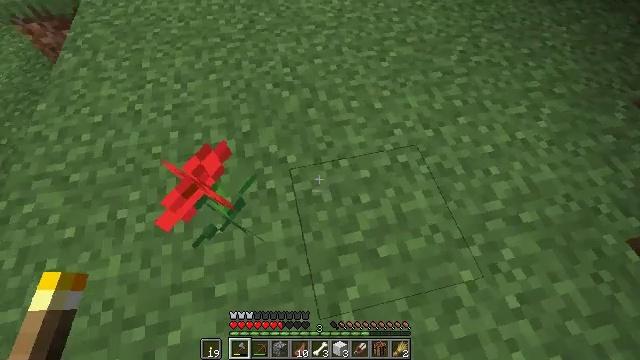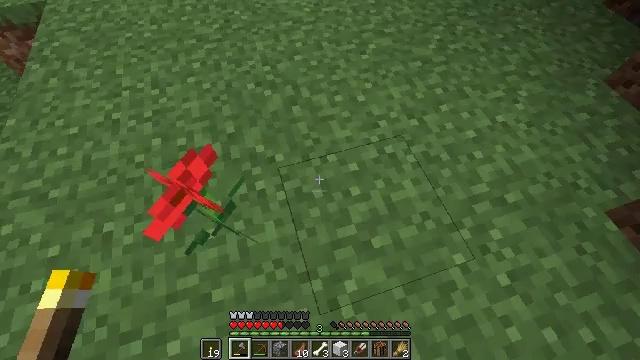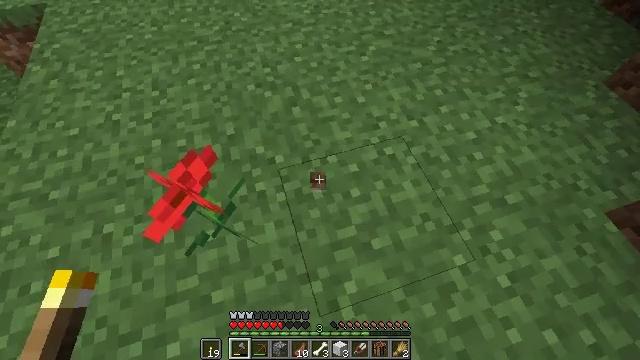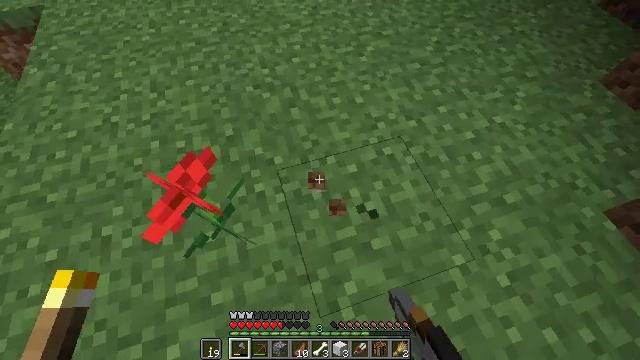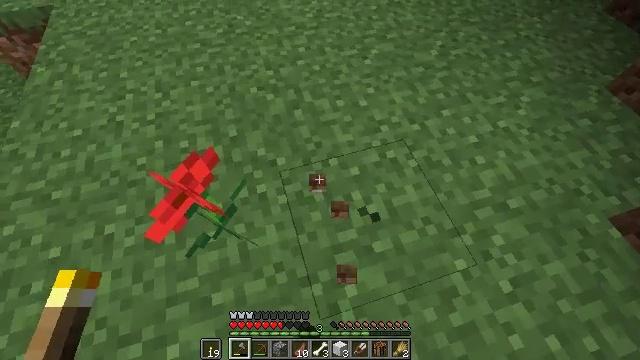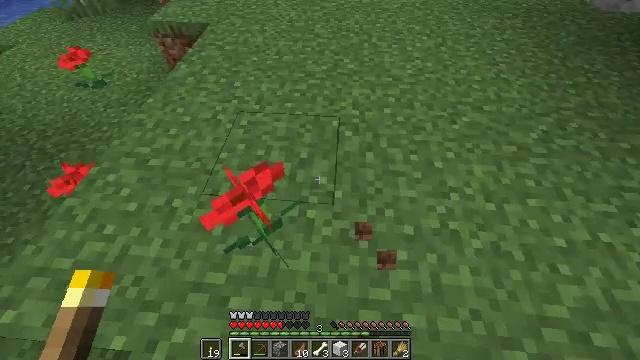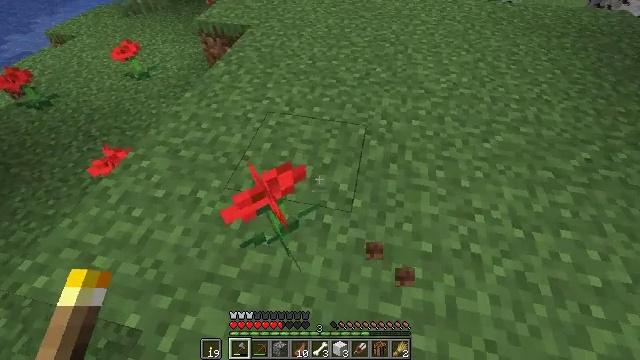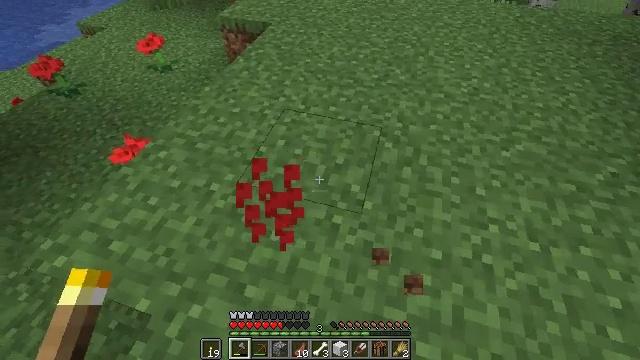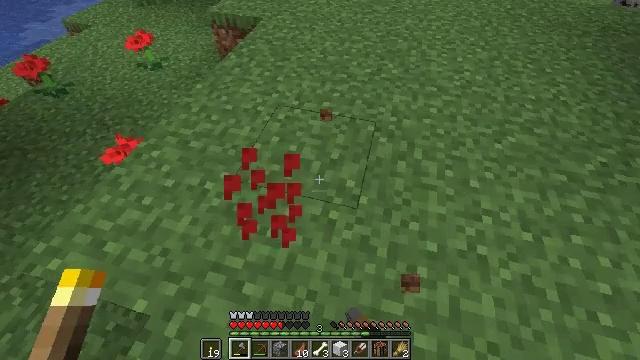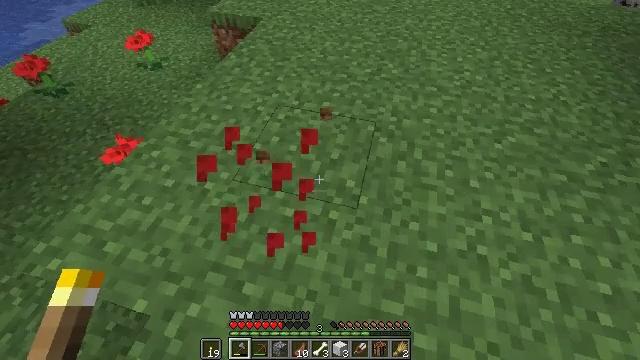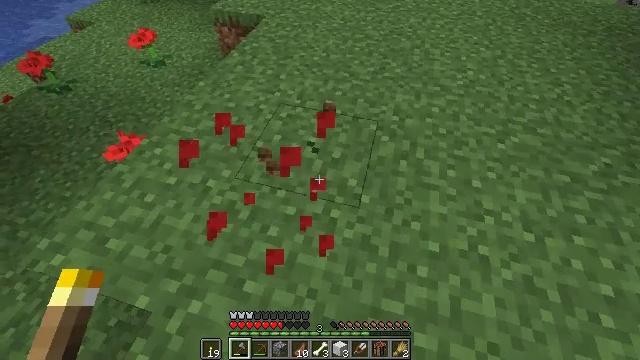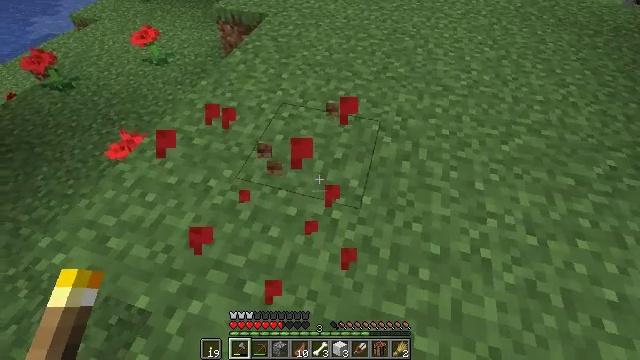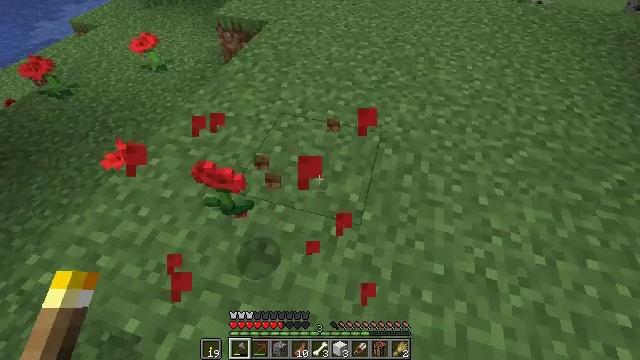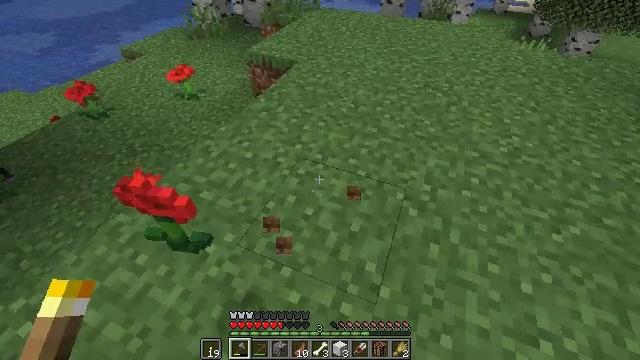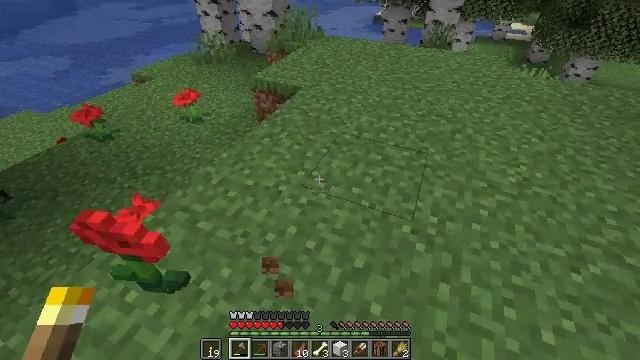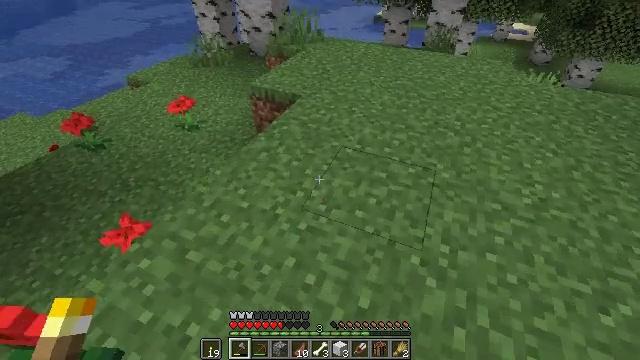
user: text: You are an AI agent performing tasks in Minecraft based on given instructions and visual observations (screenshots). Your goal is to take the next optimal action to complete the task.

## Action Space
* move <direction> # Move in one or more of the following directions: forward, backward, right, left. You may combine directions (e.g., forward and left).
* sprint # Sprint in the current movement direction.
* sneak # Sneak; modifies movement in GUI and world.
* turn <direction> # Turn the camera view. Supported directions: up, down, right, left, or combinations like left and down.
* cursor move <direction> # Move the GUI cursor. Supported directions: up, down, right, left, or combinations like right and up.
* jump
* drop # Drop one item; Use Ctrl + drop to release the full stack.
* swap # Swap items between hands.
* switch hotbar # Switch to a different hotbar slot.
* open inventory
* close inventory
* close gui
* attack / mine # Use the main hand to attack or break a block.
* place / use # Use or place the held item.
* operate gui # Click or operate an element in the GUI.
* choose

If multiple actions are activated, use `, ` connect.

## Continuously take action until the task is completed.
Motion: motion action
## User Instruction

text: Collect the poppy by clicking on it.
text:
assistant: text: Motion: turn right
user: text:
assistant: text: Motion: attack / mine
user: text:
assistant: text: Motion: attack / mine
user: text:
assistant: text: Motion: turn left, attack / mine
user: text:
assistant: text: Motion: turn left and up
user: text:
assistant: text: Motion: turn left and up
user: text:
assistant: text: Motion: turn left, attack / mine
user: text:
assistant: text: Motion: turn right, attack / mine
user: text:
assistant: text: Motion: attack / mine
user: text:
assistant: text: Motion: attack / mine
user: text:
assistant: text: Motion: move forward
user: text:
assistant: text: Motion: move forward
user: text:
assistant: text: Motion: move forward, turn left and up
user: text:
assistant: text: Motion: move forward, turn up
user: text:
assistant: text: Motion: move forward
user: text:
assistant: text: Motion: move forward
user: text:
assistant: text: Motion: move forward, turn right and up
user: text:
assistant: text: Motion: move forward, turn right and down
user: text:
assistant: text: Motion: move forward, turn left
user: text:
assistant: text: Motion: move forward, turn left and up
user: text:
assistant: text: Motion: turn left
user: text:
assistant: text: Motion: turn left and down
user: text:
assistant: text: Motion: turn left
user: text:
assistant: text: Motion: turn left
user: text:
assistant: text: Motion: turn left
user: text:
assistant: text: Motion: move forward, turn left
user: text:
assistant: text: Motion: move forward
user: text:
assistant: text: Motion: move forward
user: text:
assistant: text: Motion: move forward
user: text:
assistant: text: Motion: move forward, turn down